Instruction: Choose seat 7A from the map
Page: seats
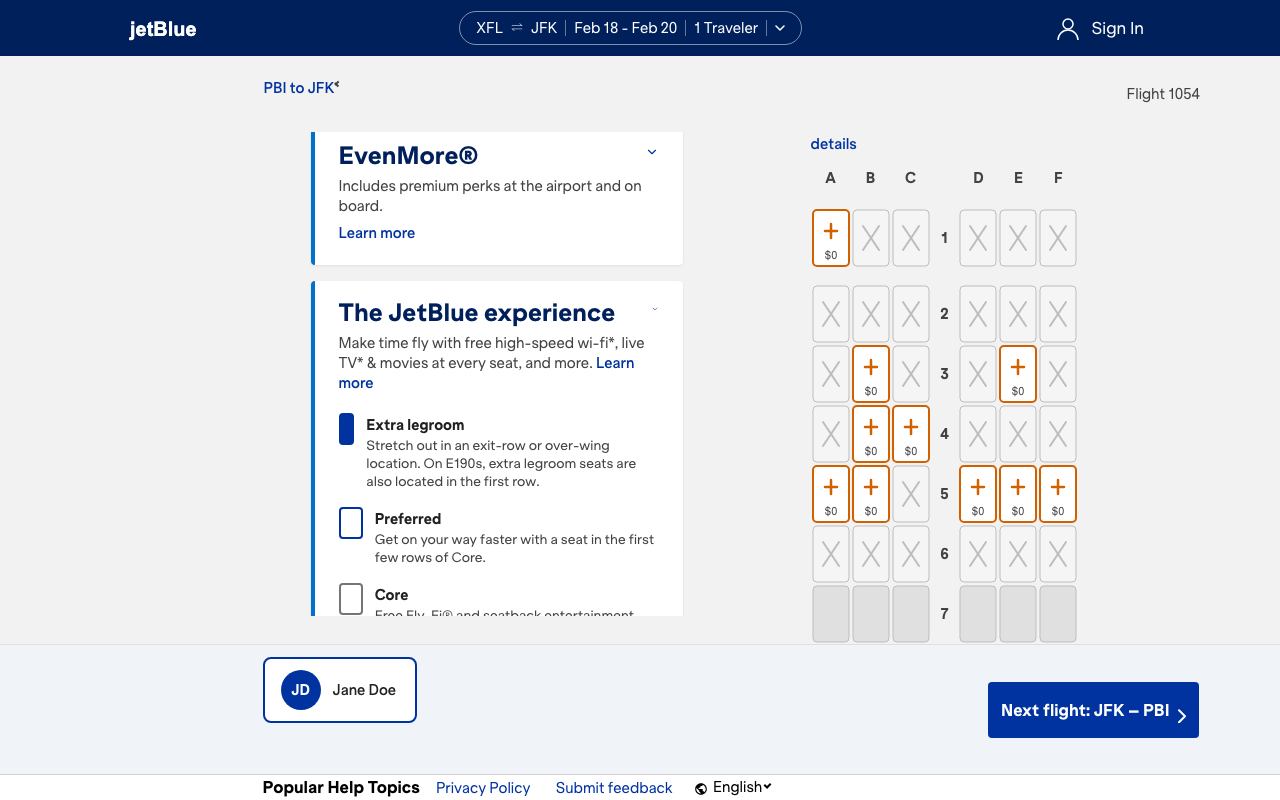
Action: click